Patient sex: M
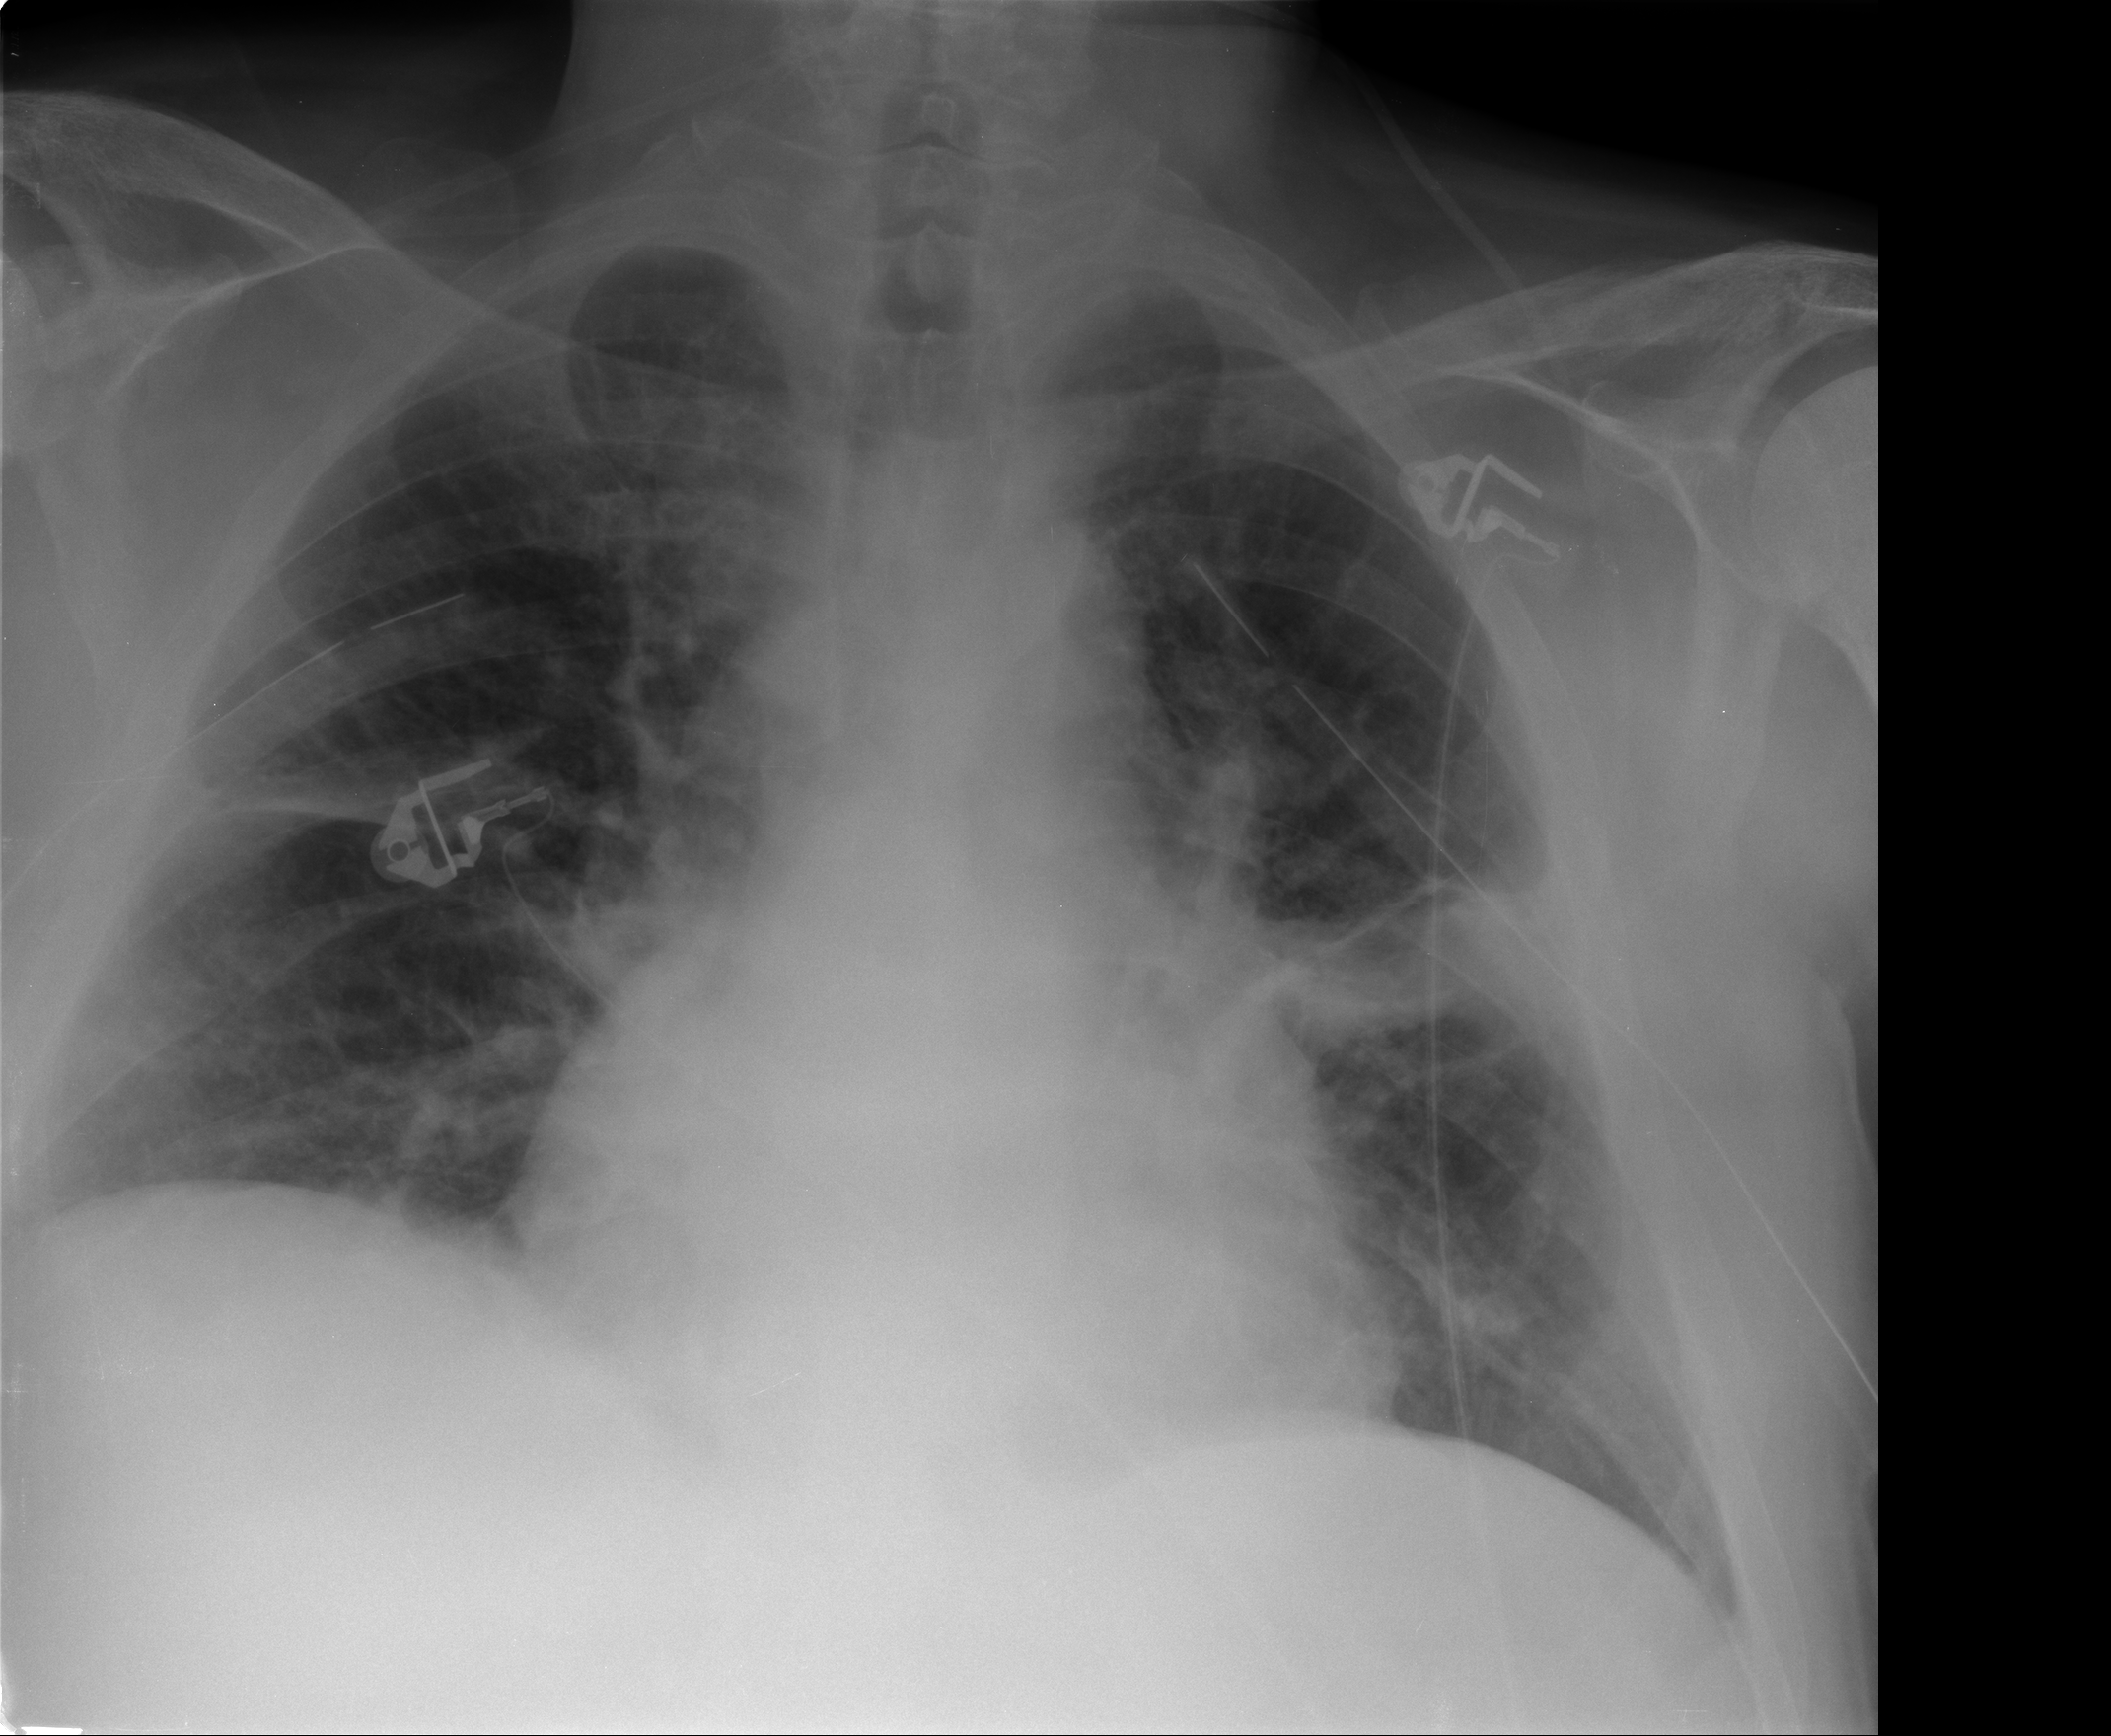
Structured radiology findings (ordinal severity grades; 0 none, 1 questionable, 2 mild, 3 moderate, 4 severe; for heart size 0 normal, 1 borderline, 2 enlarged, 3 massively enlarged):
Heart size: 0
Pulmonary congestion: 1
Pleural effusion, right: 0
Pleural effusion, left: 1
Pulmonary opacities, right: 0
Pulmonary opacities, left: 0
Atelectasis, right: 2
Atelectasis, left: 2